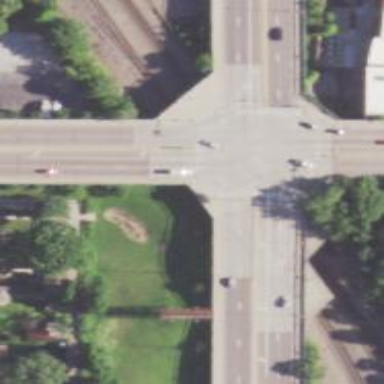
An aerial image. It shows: Secondary road with bridge and sidewalk on the left side.